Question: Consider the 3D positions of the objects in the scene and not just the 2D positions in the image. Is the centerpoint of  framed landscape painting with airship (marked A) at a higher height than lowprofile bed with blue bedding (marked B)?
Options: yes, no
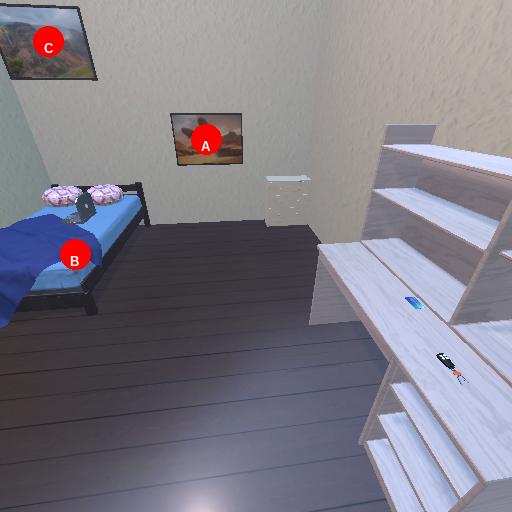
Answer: yes